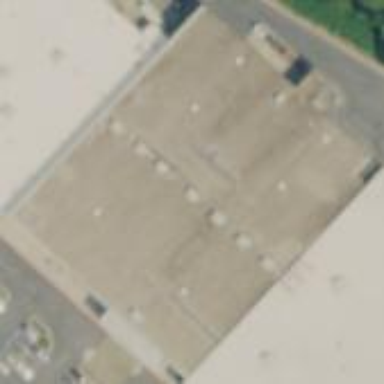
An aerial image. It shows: Building with furniture shop.